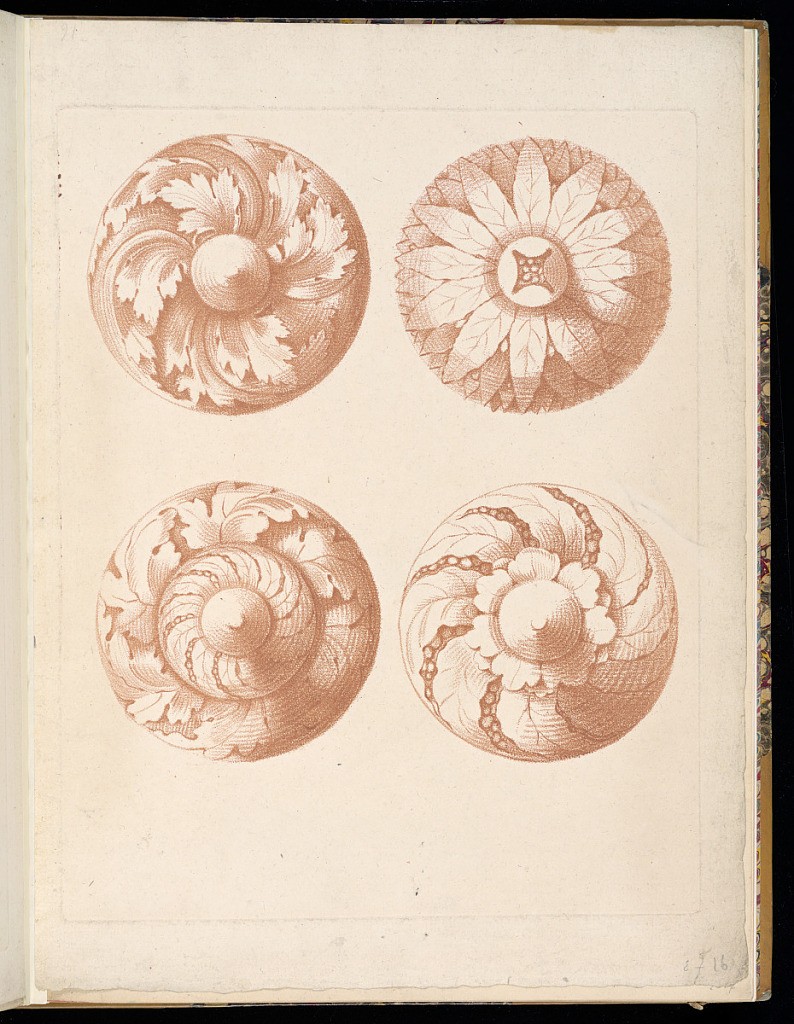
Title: Four Ornamental Rosette Designs
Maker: A. Panier, French, active 18th century
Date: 1767-1793
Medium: Crayon-manner engraving with red ink on paper
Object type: Print
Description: Design for four rosettes with floral ornamentation. The print is engraved in red ink (sanguine) crayon manner. The plate is not lettered or numbered.